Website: bh-photo
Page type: customer-info-address
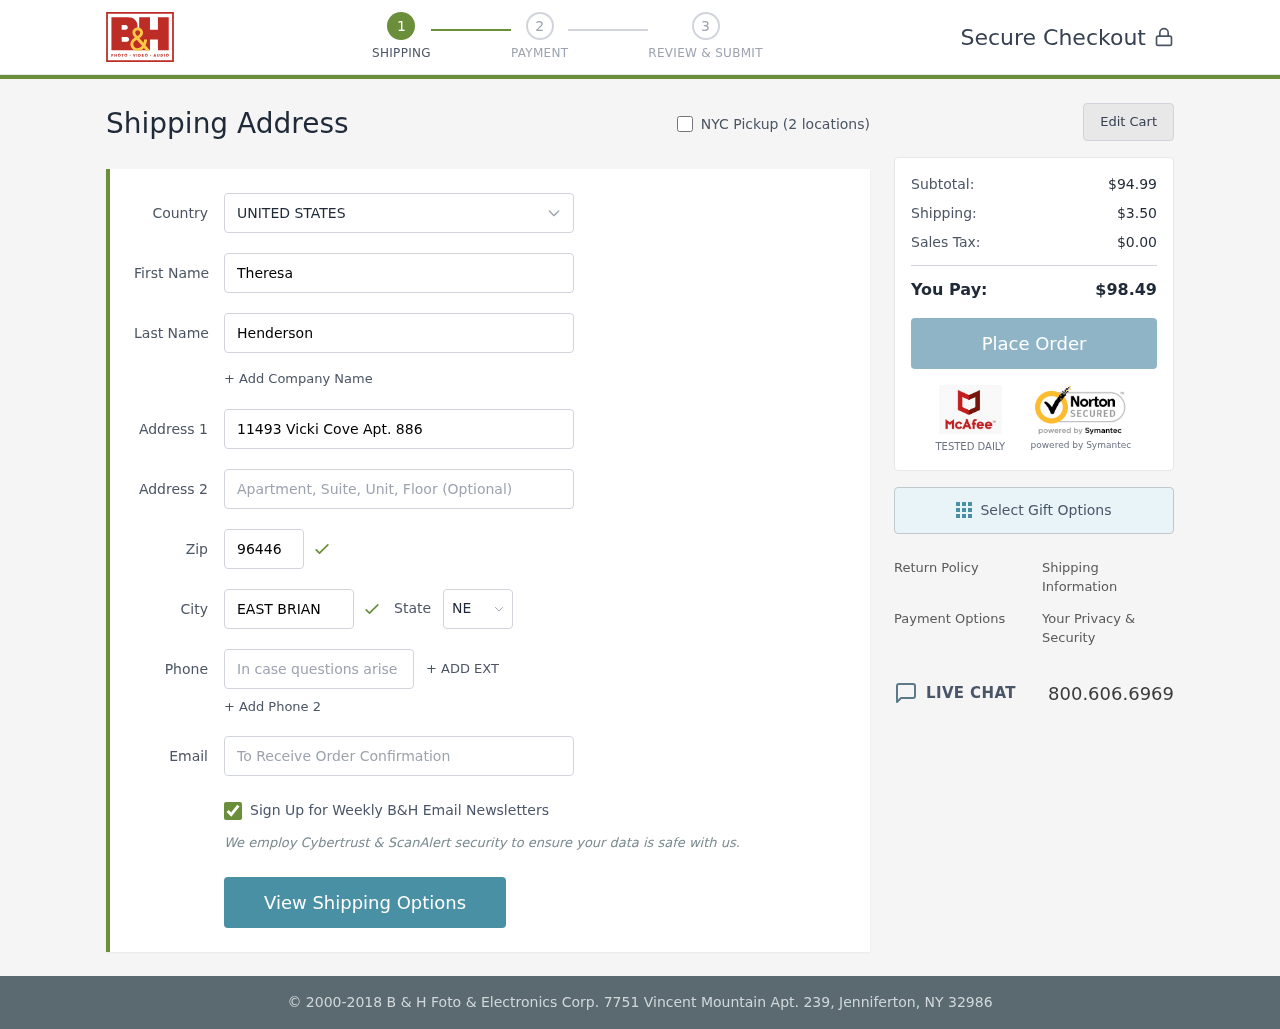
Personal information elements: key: PII_CITY
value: East Brian
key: PII_COUNTRY
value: United States
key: PII_EMAIL
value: thenderson@gmail.com
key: PII_FIRSTNAME
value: Theresa
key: PII_LASTNAME
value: Henderson
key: PII_PHONE
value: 2796385460
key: PII_POSTCODE
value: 96446
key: PII_STATE_ABBR
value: NE
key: PII_STREET
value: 11493 Vicki Cove Apt. 886
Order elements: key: ORDER_SUBTOTAL
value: $94.99
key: ORDER_SHIPPING_COST
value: $3.50
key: ORDER_TAX
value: $0.00
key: ORDER_TOTAL
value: $98.49